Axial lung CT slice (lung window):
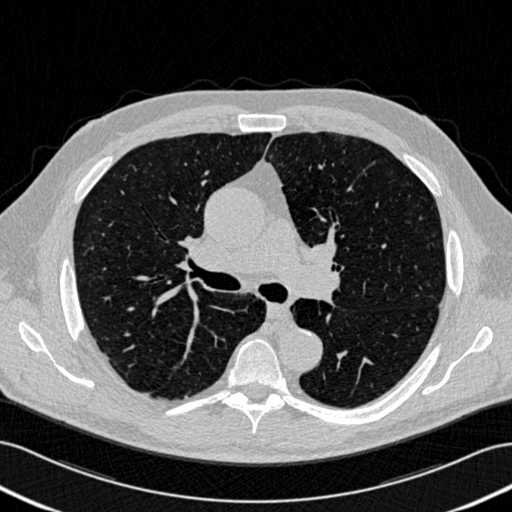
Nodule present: no